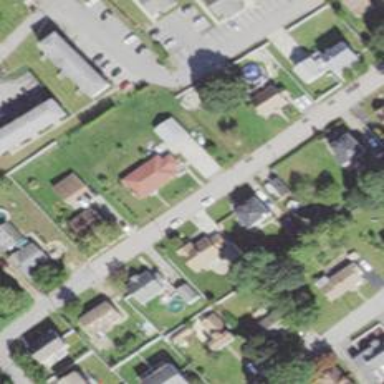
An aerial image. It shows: Residential driveway used as service road.